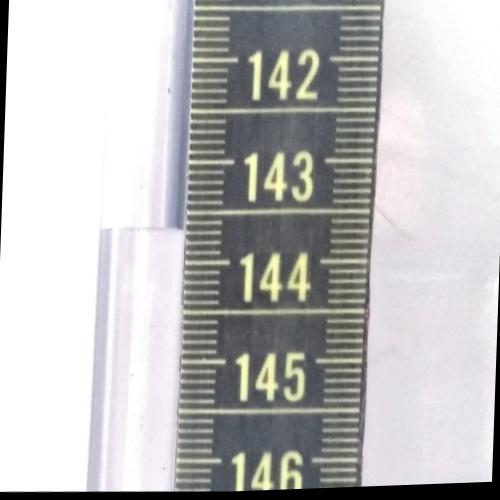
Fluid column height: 143.7 cm